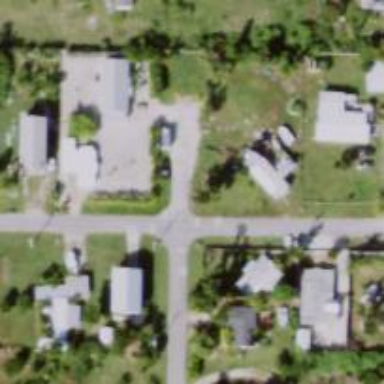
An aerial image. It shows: Driveway.